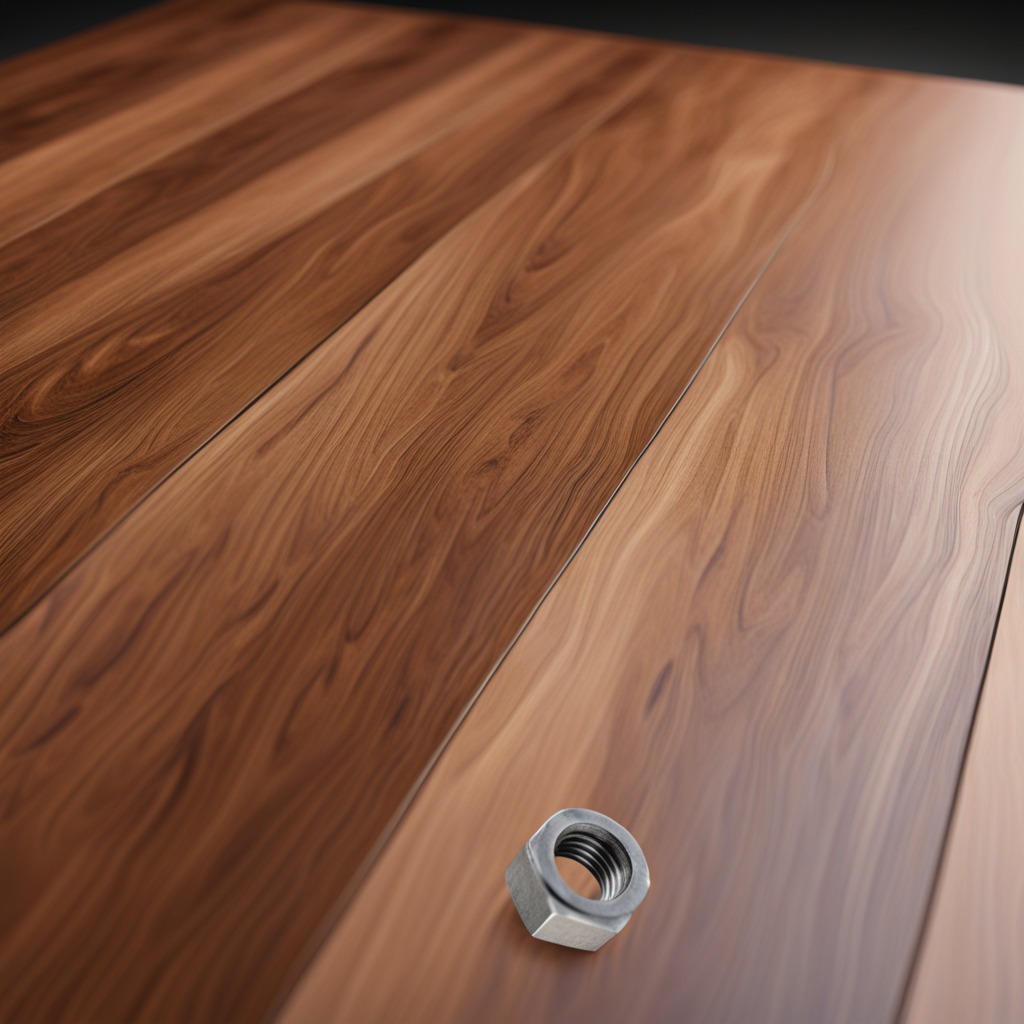
A metal nut is lying on a wooden table in a carpentry studio.